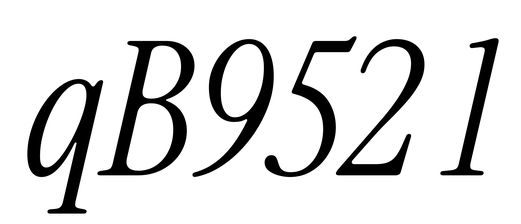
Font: InstrumentSerif-Italic